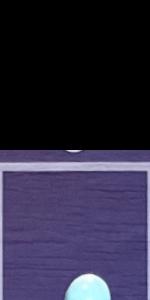
Label: Empty